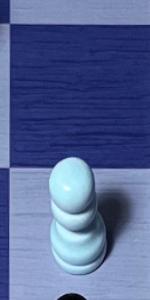
Label: Pawn_White